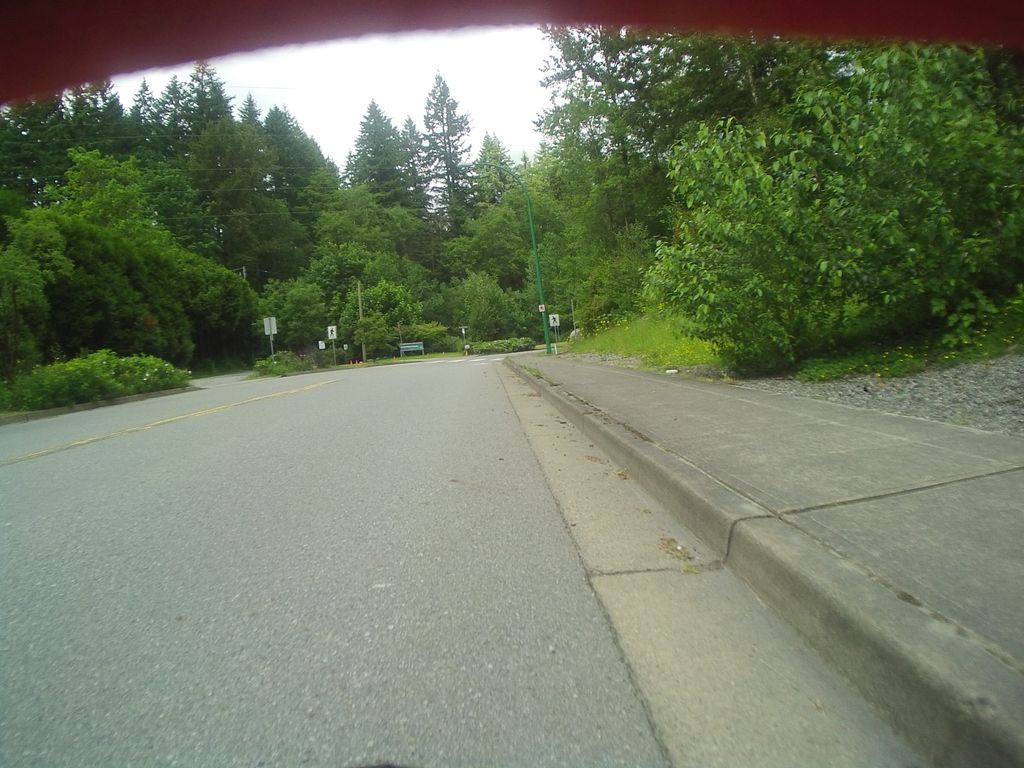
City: vancouver